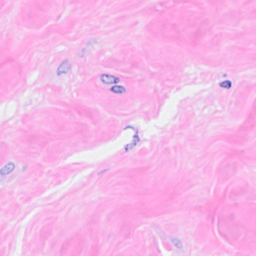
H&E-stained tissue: Breast